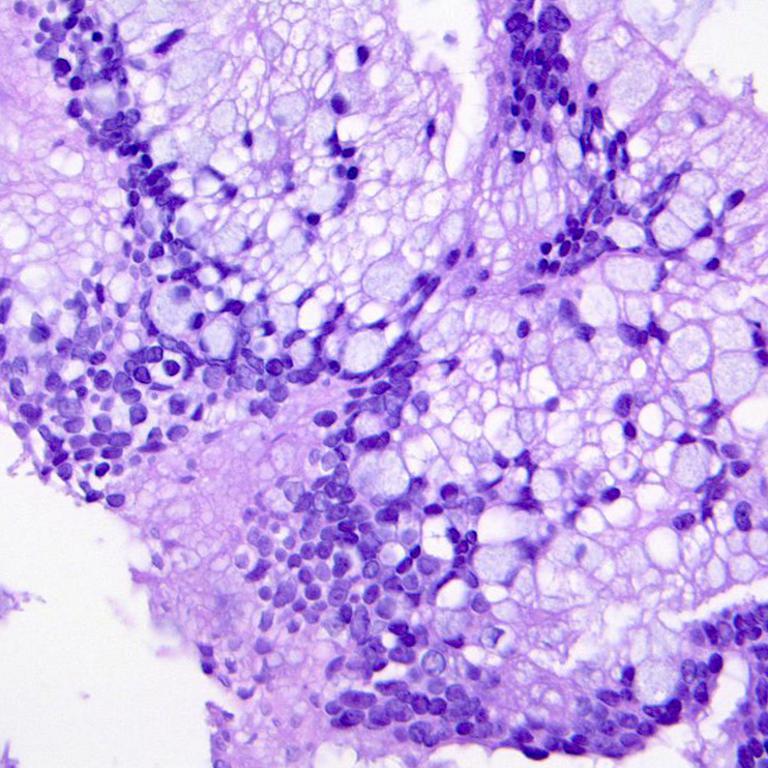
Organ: colon
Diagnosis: adenocarcinomas